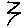
Label: zigzag